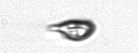
Label: Cryptophyta